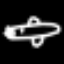
Label: airplane